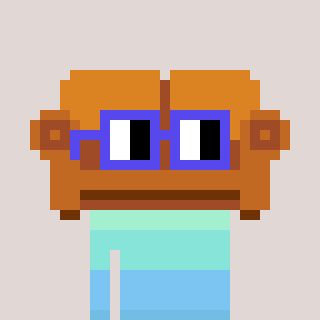
a pixel art character with square blue glasses, a couch-shaped head and a green-colored body on a warm background